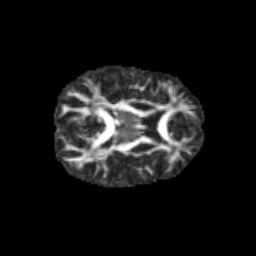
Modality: FA
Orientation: axial
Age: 11
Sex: female
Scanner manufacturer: siemens
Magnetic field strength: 3 T
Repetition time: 3.8 s
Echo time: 0.07 s